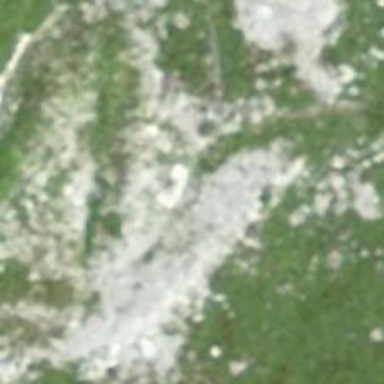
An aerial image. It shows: Natural scree.